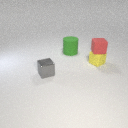
small yellow rubber cube to the right of large green rubber cylinder